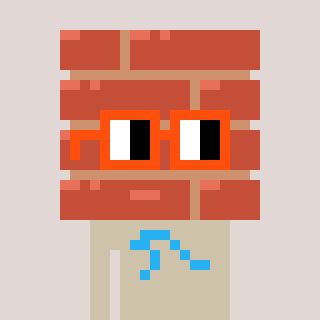
a pixel art character with square orange glasses, a wall-shaped head and a bege-colored body on a warm background